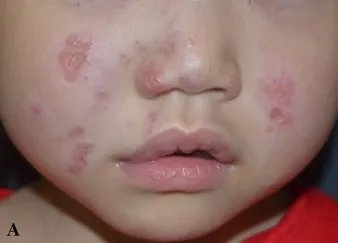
RuV infection-induced cutaneous granulomatous dermatitis. Erythematous plaques on cheeks at visit.
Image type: medical_photograph (skin_photograph)